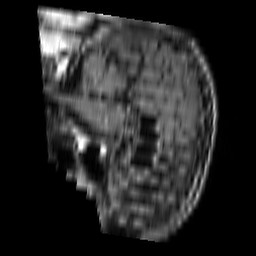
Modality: FLAIR
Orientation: sagittal
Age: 67
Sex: male
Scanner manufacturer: philips
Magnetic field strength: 1.5 T
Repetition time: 11 s
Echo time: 0.14 s